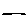
Label: line